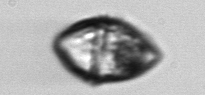
Label: Gyrodinium